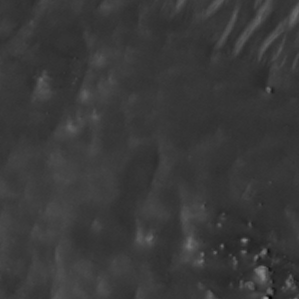
Label: non_frost